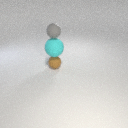
small gray rubber sphere above large cyan rubber sphere